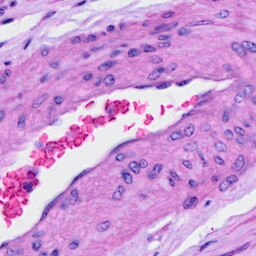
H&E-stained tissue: Cervix